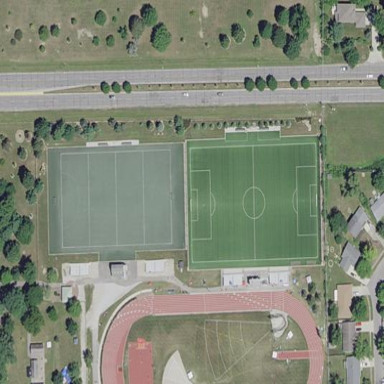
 used for leisure and sports activities."